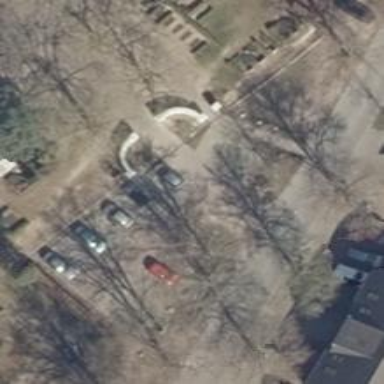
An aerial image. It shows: Paved driveway serving as service road.